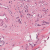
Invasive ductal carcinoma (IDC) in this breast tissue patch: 1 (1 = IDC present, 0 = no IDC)